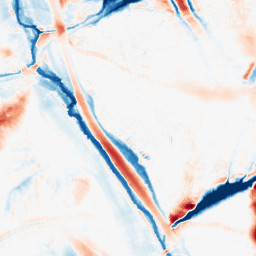
Category: morphological
Decomposition family: morphological_ellipse
Decomposition parameters: operation: average
width: 30
height: 50
Upsampling method: linear_exact
Upsampling parameters: scale: 4
Upsampling scale: 4